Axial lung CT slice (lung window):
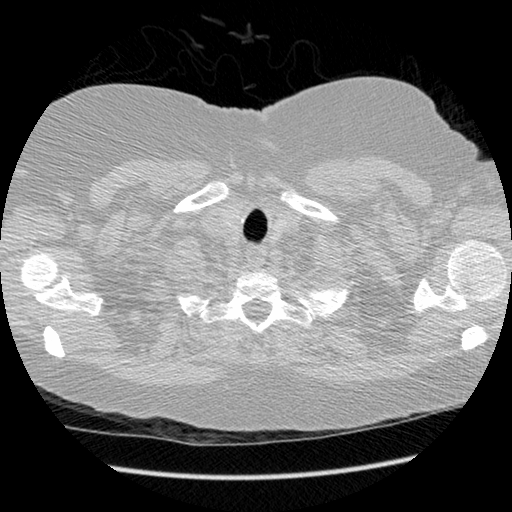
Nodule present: no